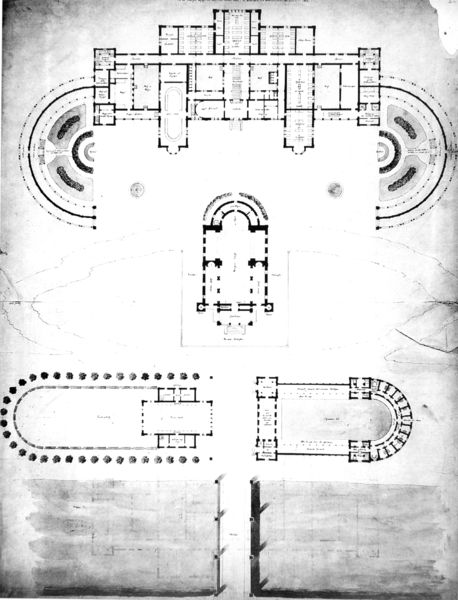
Titel: Entwurf zum Athenäum (heute Maximilianeum) in München
Künstler: Leo von Klenze
Standort: München
Institution: Staatliche Graphische Sammlung
Schlagwörter: flügel, weiß, bäume, fenster, grau, pfeiler, raum, schwarz, skizze, säulen, zeichnung, zimmer, anlage, gebäude, haus, park, schloss, weg, architektur, barock, falten, felder, brücke, kirche, oper, rokoko, brunnen, kreis, rund, turm, garten, schiffe, papier, türen, studie, risse, linien, kuppel, symmetrie, halle, foto, fotografie, bögen, punkte, symetrie, eingang, gang, umgang, palast, palazzo, stockwerk, dom, schwarzweiß, räume, entwurf, kopie, halbrund, ecken, mittelschiff, seitenschiff, mauern, apsis, treppenhaus, chor, kapelle, plan, ausgang, tempel, entwurfszeichnung, joch, einfassung, bau, basilika, grundriss, aufriss, nischen, bauplan, risalite, krypta, gänge, atrium, enfilade, schlossanlage, innenräume, säulenumgang, apsiden, kolonnaden, hufeisen, kapellen, westwerk, gebäudeplan, halbkreise, grundrisse, vestibül, eckpunkte, universität, st. peter, fotografoe, choranlage, corps de logis, cour d'onneur, doppelapsis, fotokopie, irche, raumabfolge, schlossanöage, grösse, knitter, umfang, bluapause, seintenschiff, nitter